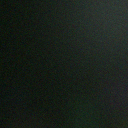
Screen state: off